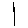
Label: line